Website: bh-photo
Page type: address-validator
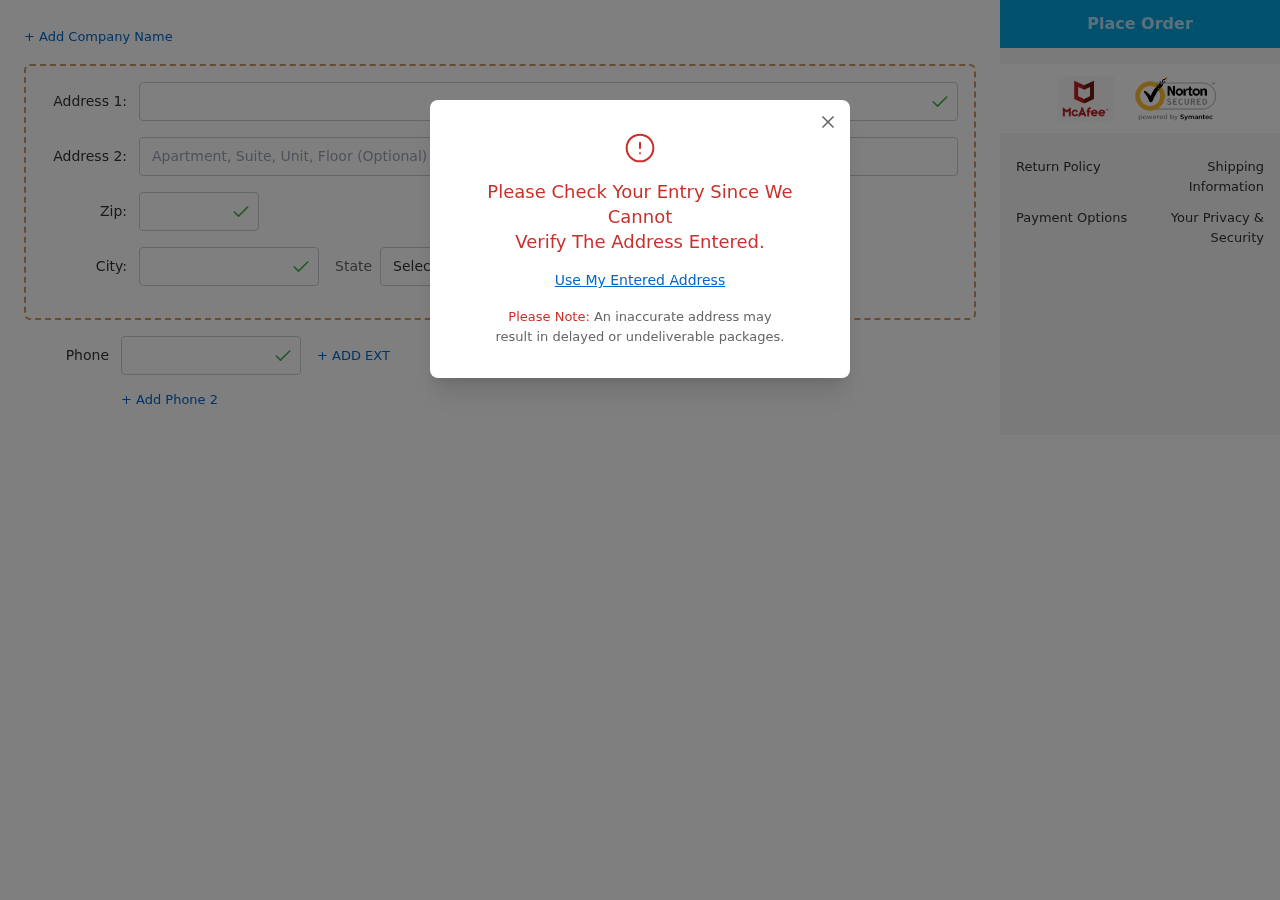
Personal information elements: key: PII_CITY
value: Harrisonton
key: PII_PHONE
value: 4926343714
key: PII_POSTCODE
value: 24147
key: PII_STATE_ABBR
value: NY
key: PII_STREET
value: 1311 Emily Squares Apt. 723
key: PII_STREET2
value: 9547 White Burgs